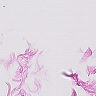
Metastatic tissue present: no